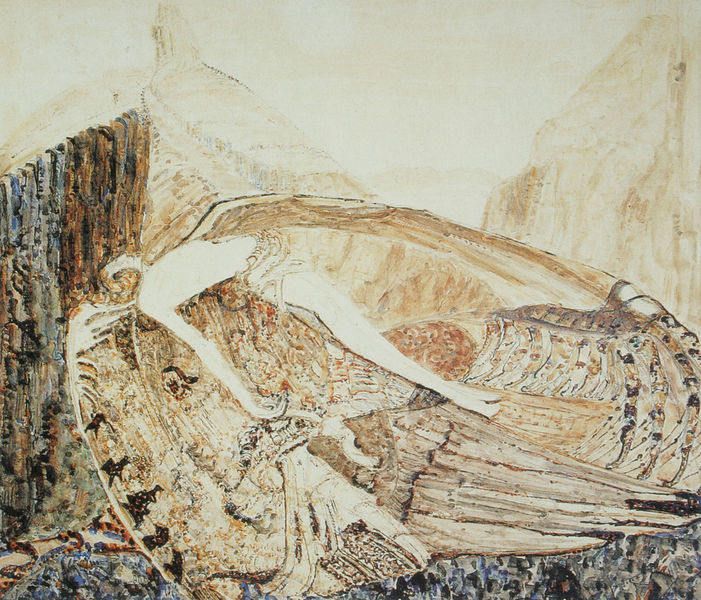
Titel: Der gefallene Dämon. Zum Tod von Michail Wrubel
Künstler: Wassily Denissow
Standort: St. Petersburg
Institution: Russisches Museum
Schlagwörter: berg, blau, feder, felsen, flügel, fuß, himmel, körper, mann, nackt, vogel, wasser, weiß, gelb, landschaft, ocker, braun, frau, grau, holz, profil, schwarz, skizze, zeichnung, rot, tier, tuch, weg, beige, arm, federn, mensch, stein, steine, erde, figur, locke, locken, kreis, rund, turm, engel, beine, fell, bein, studie, moderne, abstrakt, berge, fels, felswand, gebirge, modern, sepia, jugendstil, ernst, klimt, abstraktion, surrealismus, sog, tusche, erdfarben, krallen, teufel, zeus, struktur, kralle, erzengel, mucha, luzifer, europa, ligend, simbolismus, are, grattage, figurlos